Question: I am working on a web project. I want to know where should I put my property file. I will use it for filters. I attached a screenshot of my project too.
Thanks!

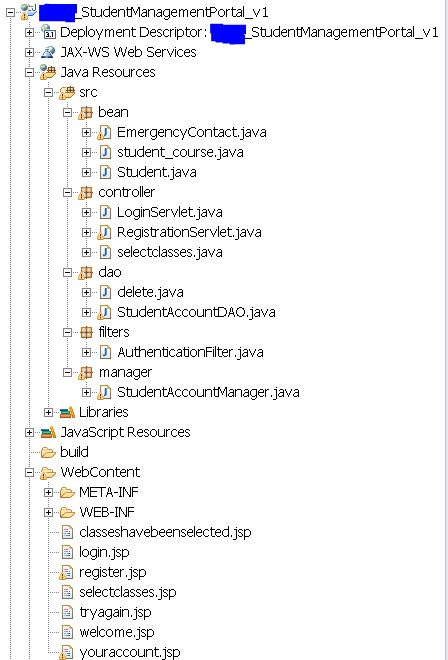
Answer: It depends entirely on how you load (or intend to load) the properties file in the first place. If you load it using the ClassLoader, then place it in the sources, with your Java files. If you load it as a webapp resource, using the ServletContext, place it under WebContent/WEB-INF. If you want it to be avdownloadable from the browser, then put it anywhere under WebContent, except in WEB-INF. - JB Nizet
<URL>